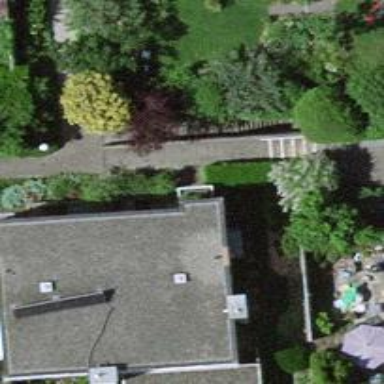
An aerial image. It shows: Steps with paving stones. Ramp is also available.